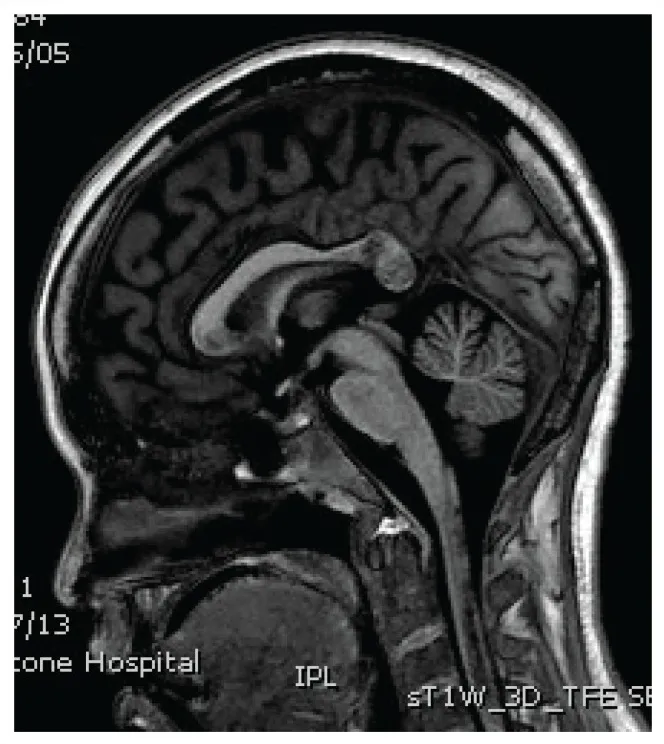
Sagittal T1-weighted image depicting hypointensity in the splenium and cervical spinal cord.
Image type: radiology (mri)